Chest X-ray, PA view. Patient: 69 years old, sex M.
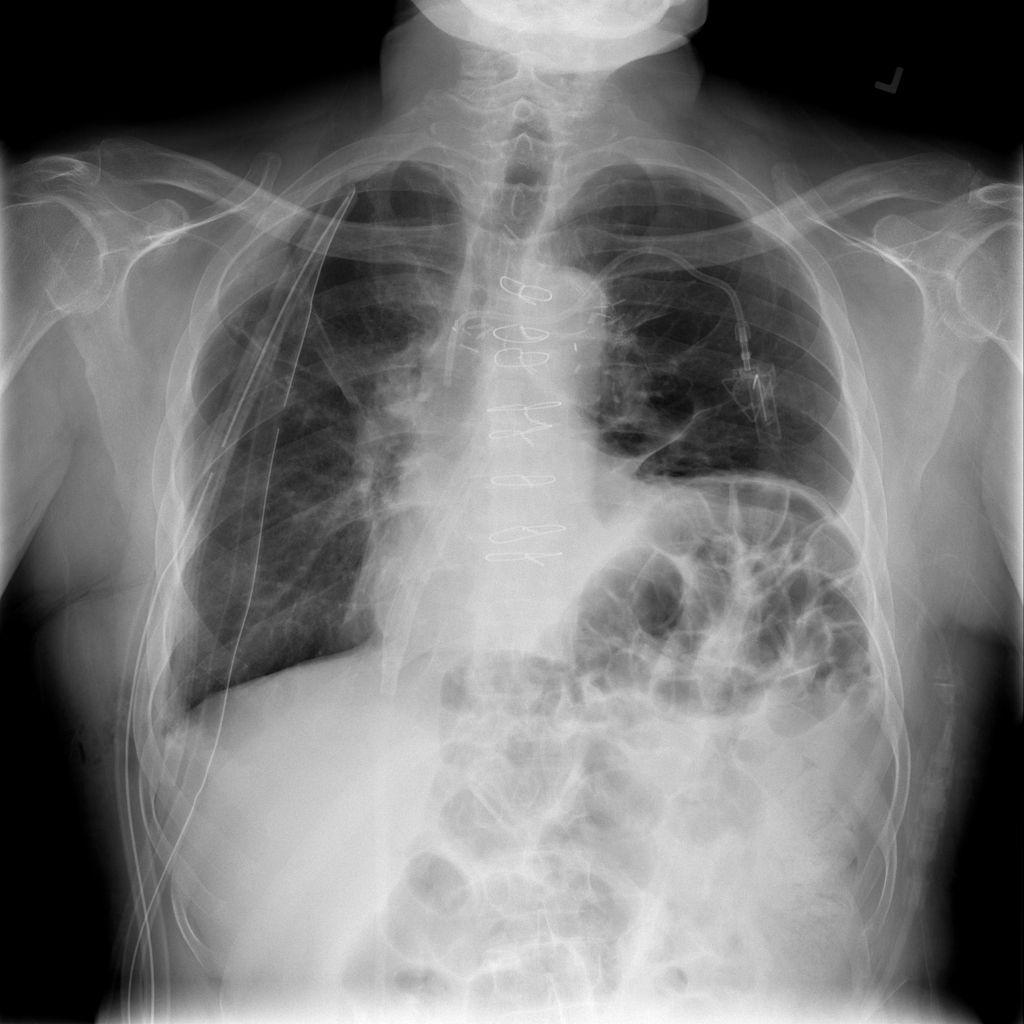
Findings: No Finding